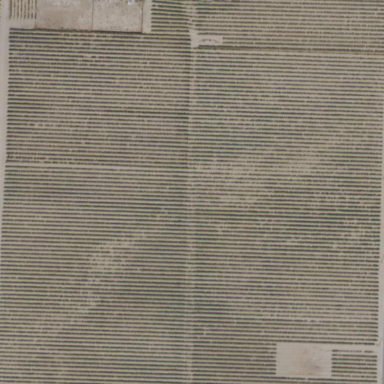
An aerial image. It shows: Beautiful vineyard in the countryside.